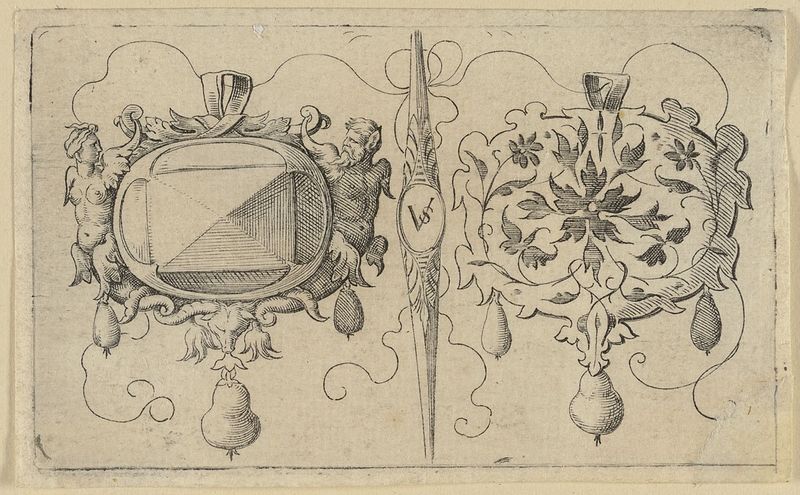
Titel: Vorder- und Rückseite eines Anhängers, Blatt aus einer Folge von Goldschmiedearbeiten
Künstler: Virgil Solis
Standort: Hamburg
Institution: Museum für Kunst und Gewerbe Hamburg
Schlagwörter: blätter, flügel, kopf, mann, frau, schmuck, zeichnung, ornament, perle, renaissance, früchte, papier, zwei, grafik, graphik, linien, figuren, floral, fotografie, photographie, birne, birnen, linie, druckgraphik, druckgrafik, stich, buchstaben, quer, kunstgewerbe, wappen, kupferstich, kunsthandwerk, faune, halbedelsteine, rankenwerk, heraldik, goldschmiedearbeit, rankenornament, satyrn, gerippt, juwelen, reproduktionen, maureske, silene, vs, blumenornamente, industriedesign, druckerzeugnisse, pflanzenornamente, ornamentstich, vorlageblätter